Interaction volume radius: 10 \u00c5
Interaction volume height: 35 \u00c5
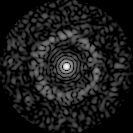
Disorder parameter: 0.8177